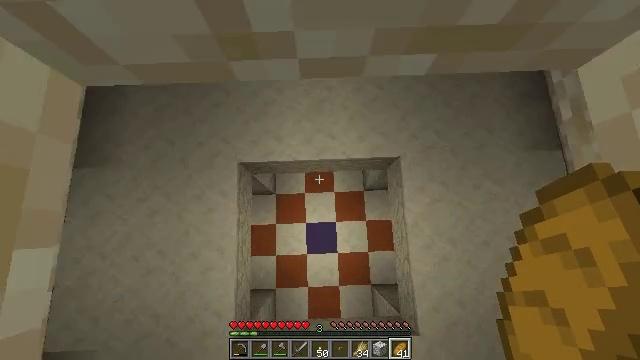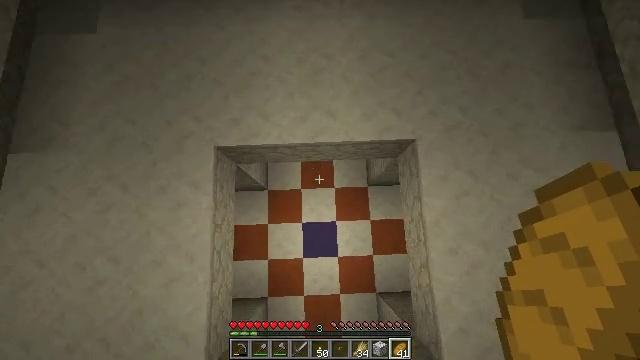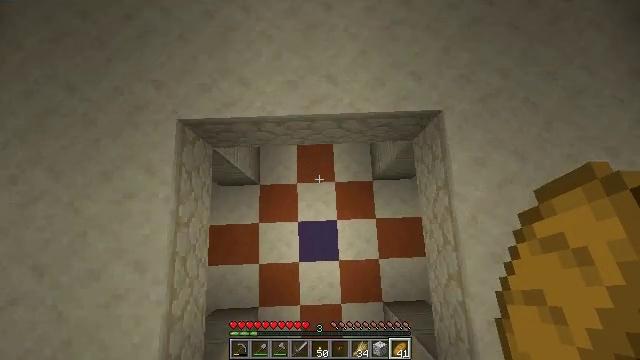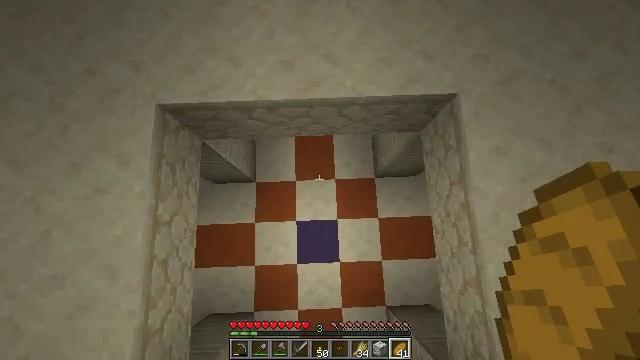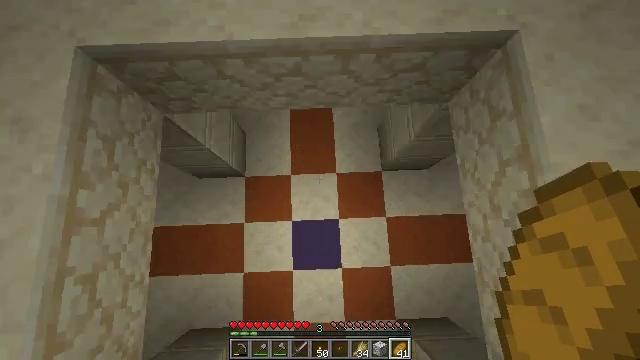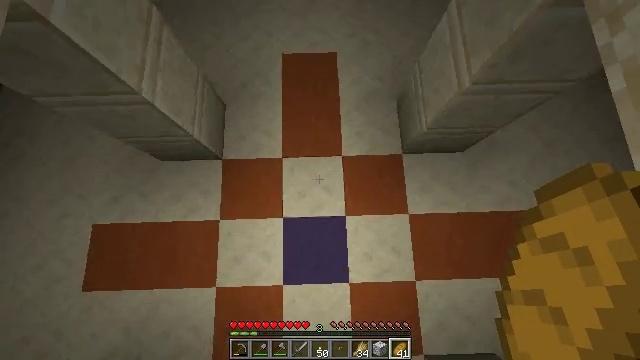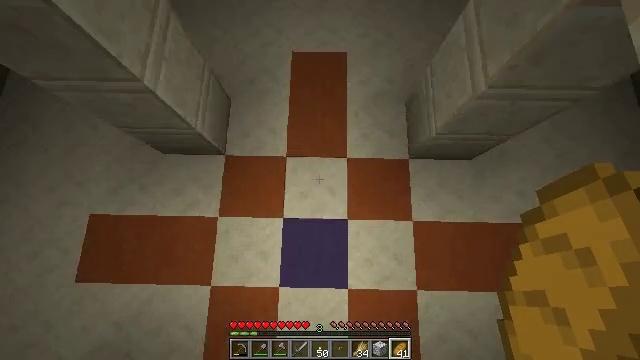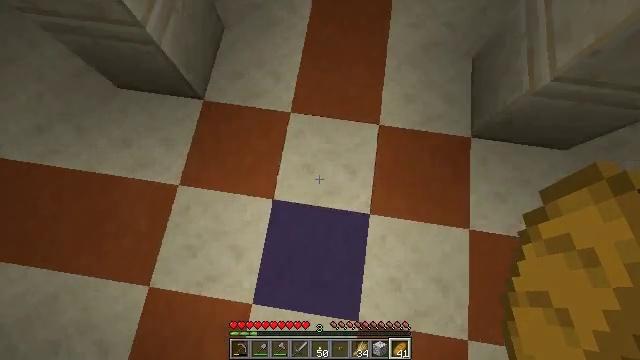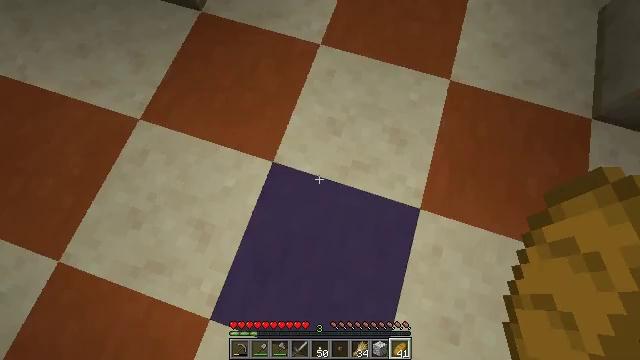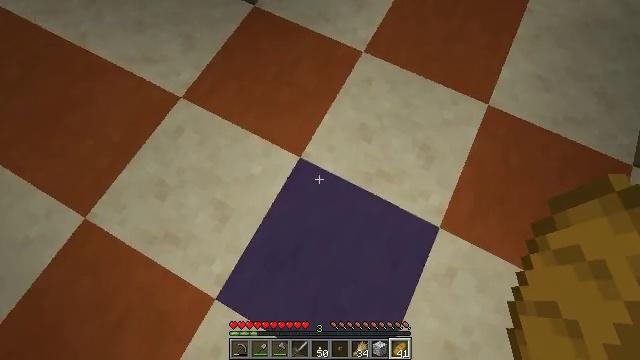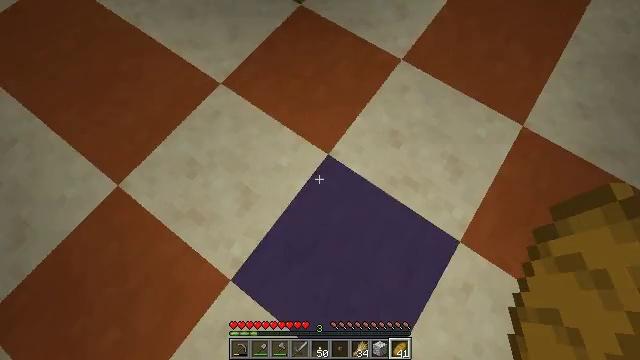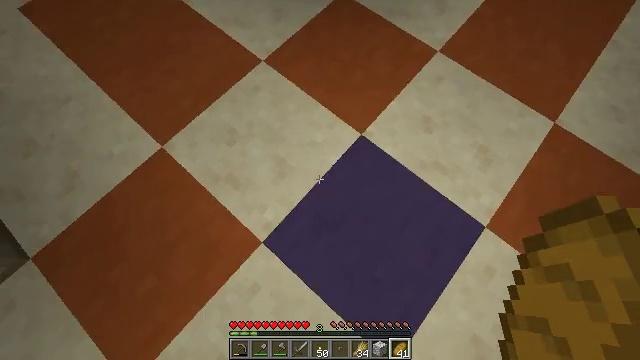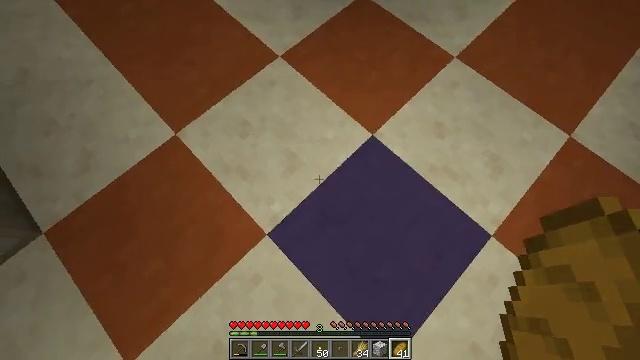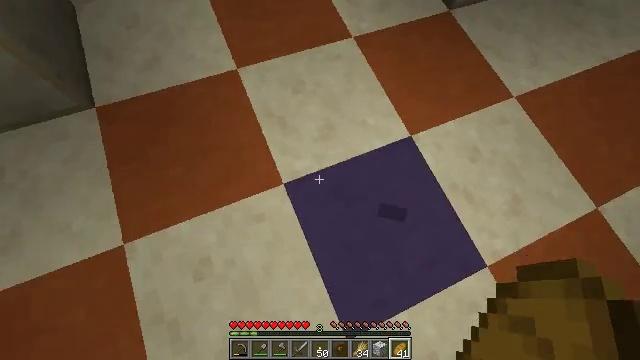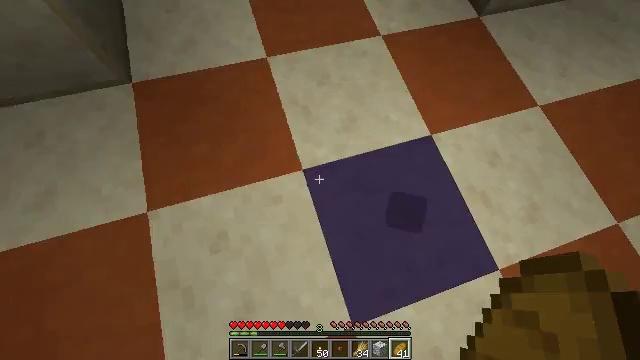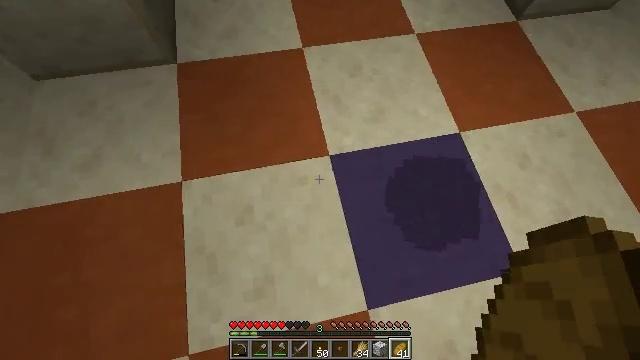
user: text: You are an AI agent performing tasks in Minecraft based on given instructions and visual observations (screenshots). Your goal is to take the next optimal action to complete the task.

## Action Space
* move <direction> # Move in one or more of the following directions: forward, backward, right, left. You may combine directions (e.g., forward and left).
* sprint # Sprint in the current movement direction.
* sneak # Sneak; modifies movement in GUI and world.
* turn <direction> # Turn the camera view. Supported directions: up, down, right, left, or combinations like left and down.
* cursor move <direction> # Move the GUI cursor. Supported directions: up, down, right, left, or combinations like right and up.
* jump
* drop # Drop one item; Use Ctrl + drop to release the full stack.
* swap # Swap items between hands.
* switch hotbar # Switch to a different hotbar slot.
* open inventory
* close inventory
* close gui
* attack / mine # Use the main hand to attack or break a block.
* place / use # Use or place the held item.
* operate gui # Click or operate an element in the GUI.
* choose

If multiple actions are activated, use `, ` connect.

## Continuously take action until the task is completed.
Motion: motion action
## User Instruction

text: Harvest the orange terracotta from structures or biomes.
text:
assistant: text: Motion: no_op
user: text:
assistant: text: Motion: no_op
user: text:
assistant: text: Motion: no_op
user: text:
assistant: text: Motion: move left
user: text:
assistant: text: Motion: move back and move left
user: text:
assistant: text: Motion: move back and move left, turn left
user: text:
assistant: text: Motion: move back and move left, turn left
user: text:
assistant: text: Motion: move back and move left, turn left and up
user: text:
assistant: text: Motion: move back and move left, turn left and up
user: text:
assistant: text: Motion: move back and move left, turn left and up
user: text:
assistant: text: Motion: move back, turn left, use / place
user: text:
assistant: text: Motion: move back, turn left, use / place
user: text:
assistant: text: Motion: move back, turn left, use / place
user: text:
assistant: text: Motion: move back, turn left, use / place
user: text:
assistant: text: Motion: move back and move left, turn left, use / place
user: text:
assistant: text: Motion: move back and move left, turn left, use / place
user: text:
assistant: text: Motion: move back and move left, turn left and up, use / place
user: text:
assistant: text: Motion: move back and move left, turn left and up, use / place
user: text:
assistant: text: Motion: move left, turn left and up, use / place
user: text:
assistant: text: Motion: move left, turn left and up, use / place
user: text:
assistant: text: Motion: move left, turn left and up, use / place
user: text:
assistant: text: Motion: move left, turn up, use / place
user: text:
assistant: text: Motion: move left, turn up, use / place
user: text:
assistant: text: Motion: turn right and up, use / place
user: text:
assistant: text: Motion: turn right, use / place
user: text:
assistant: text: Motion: turn right and up, use / place
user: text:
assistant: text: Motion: turn right, use / place
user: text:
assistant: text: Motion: turn right, use / place
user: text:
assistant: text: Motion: turn right, use / place
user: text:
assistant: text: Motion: move forward and move right, turn right, use / place